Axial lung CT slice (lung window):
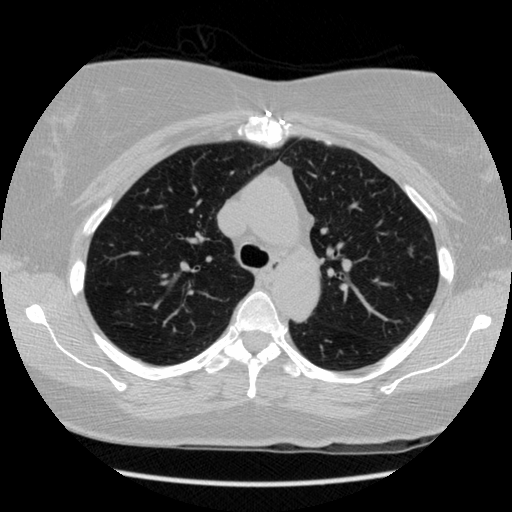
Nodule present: yes
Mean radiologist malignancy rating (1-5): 2.5